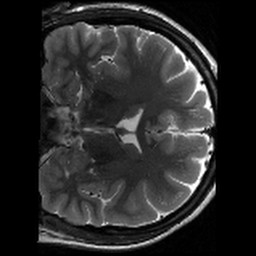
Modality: T2w
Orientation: coronal
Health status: healthy
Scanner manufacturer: siemens
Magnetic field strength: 3 T
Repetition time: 8.02 s
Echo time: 0.08 s